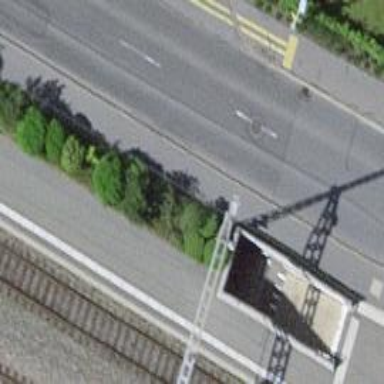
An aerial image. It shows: Road with steps.